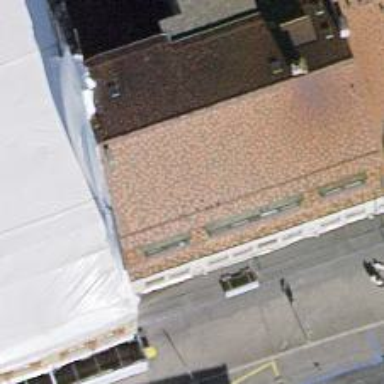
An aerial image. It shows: Restaurant.